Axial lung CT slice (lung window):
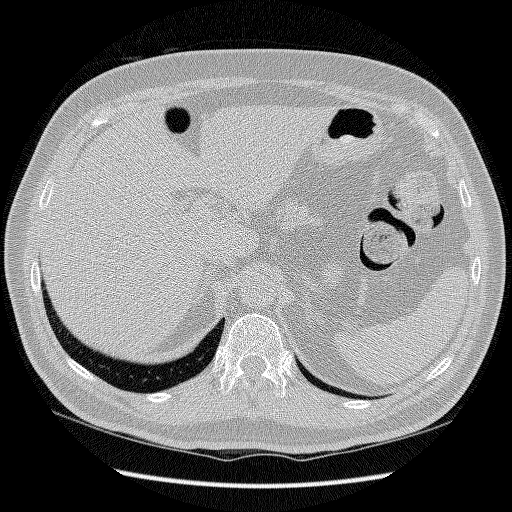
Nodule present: no